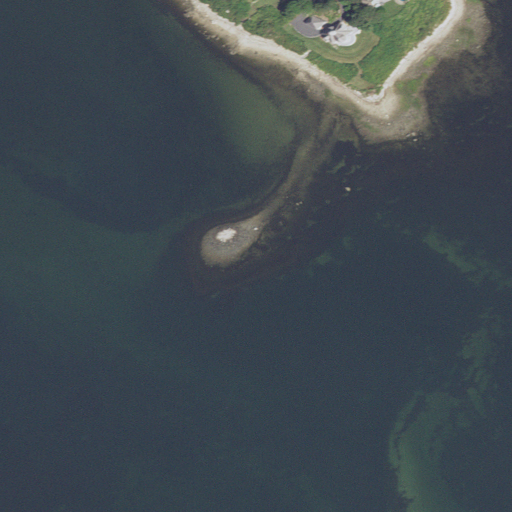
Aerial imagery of bar in Massachusetts named Point May containing open water, grassland, barren land, low intensity development, and medium intensity development